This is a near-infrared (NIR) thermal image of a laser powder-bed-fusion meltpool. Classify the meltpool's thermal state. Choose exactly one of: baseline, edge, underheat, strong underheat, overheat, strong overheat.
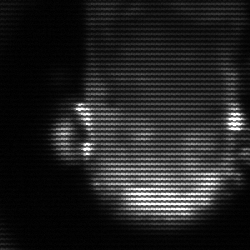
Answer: baseline